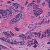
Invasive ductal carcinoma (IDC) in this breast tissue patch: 0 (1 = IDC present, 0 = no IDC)